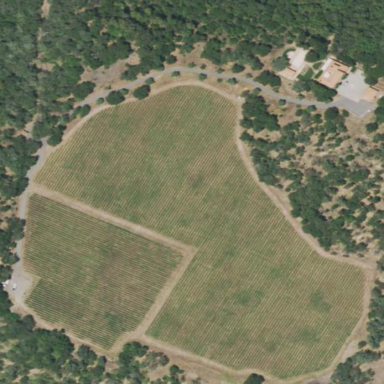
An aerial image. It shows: Vineyard growing wine grapes.